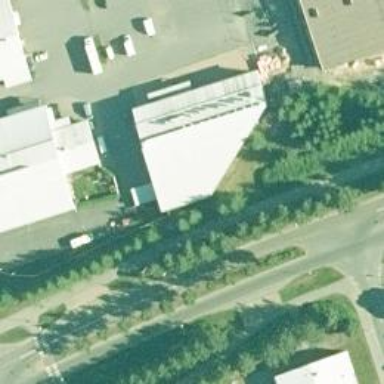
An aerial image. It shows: Retail building.